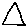
Label: triangle